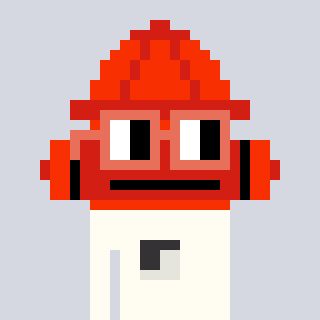
a pixel art character with square orange glasses, a fire hydrant-shaped head and a grayscale-colored body on a cool background